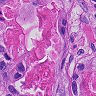
Metastatic tissue present: yes